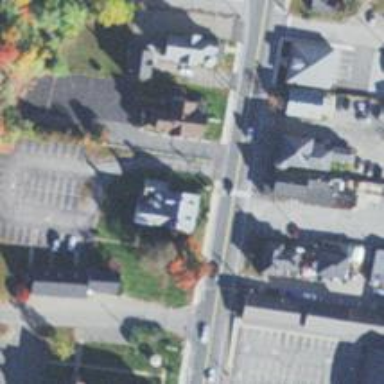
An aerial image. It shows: Paved parking area.